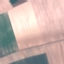
Land use / land cover class: AnnualCrop